Question: Here's what I got so far:
'''
df<-data.frame(x=(1:100),
y=rnorm(100),
Mode=c(rep('Walk',25), rep('Bike',25), rep('Drive',25), rep('Train',25)),
Location=c(rep(c(rep('City',10), rep('Rural',15)),4)))
ggplot(df)+geom_point(aes(x=x, y=y, col=Mode))+
scale_color_brewer(palette='Set1')
'''

I would like to also distinguish the points by Location, more specifically, I want each color divided into two colors, for example, purple as light purple and dark purple, to represent the Locations.
What shall I do?
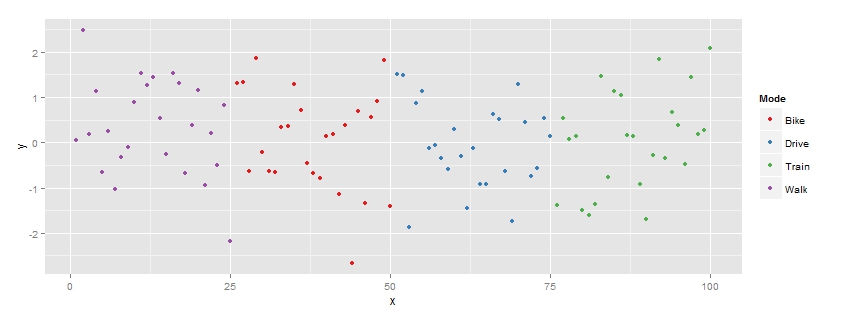
Answer: You have at least two options. One is to assign the color aesthetic to the of the Mode and Location factors in your data frame, like this:
'''
ggplot(df) +
geom_point(aes(x=x, y=y, color=Mode:Location)) +
scale_color_manual(values = c('Red', 'Pink', 'Blue', 'LightBlue',
'Green', 'LightGreen', 'Black', 'Grey'))
'''
With that approach, 'ggplot' expects a unique color value for every combination of Mode and Location it finds, and each combination is unique from the rest. Thus to get the grouping by color that you want, you will have to define manually the colors you like.
The other option is as mentioned in the comments, and involves assigning the alpha (transparency) aesthetic to Location and leaving the color Aesthetic set to Mode. That automatically gives the color grouping you want but to my mind creates harder-to-interpret legend.
'''
ggplot(df) +
geom_point(aes(x=x, y=y, color=Mode, alpha=Location)) +
scale_alpha_discrete(range = c(0.4, 1)) +
scale_color_brewer(palette = 'Set1')
'''
The two results: